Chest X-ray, PA view. Patient: 44 years old, sex M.
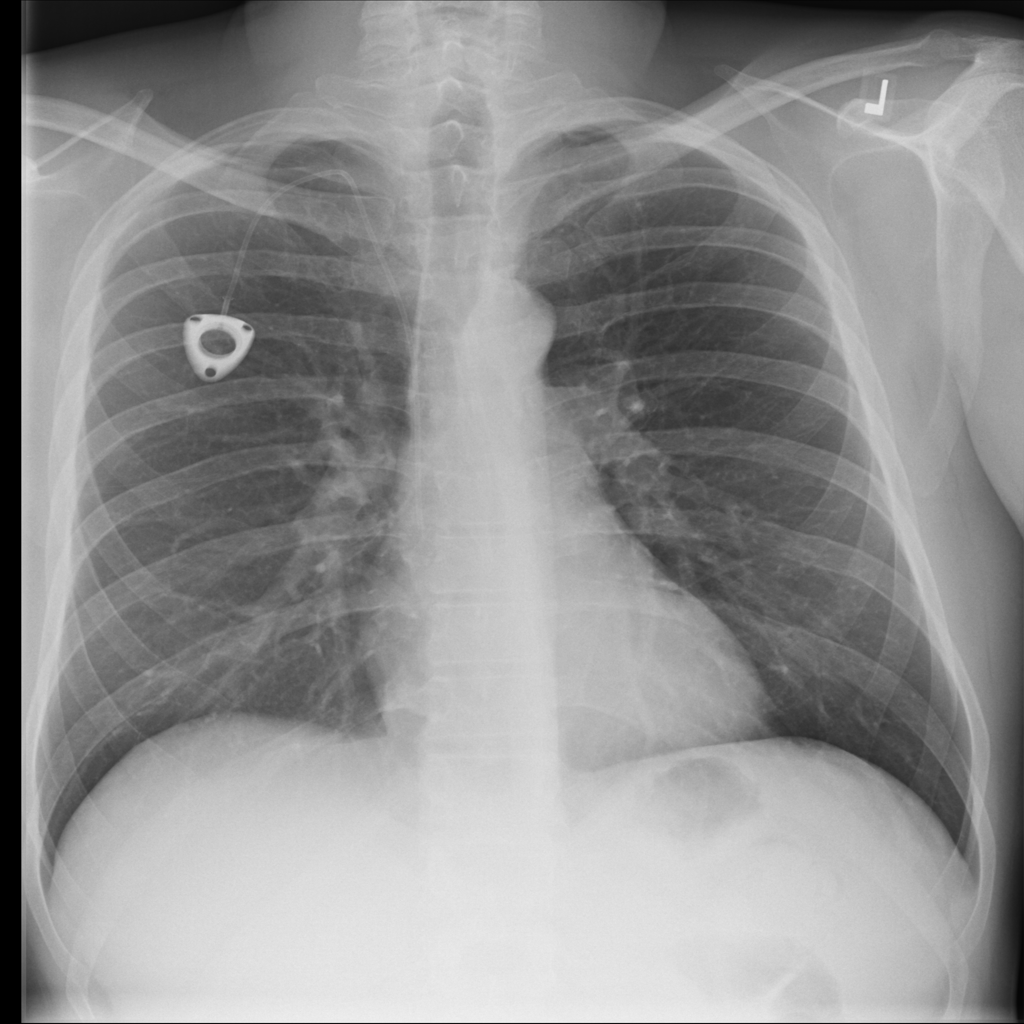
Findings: No Finding